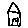
Label: house